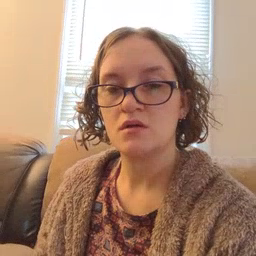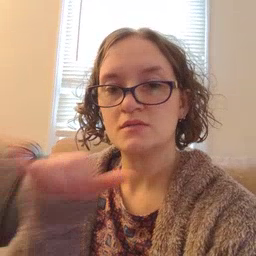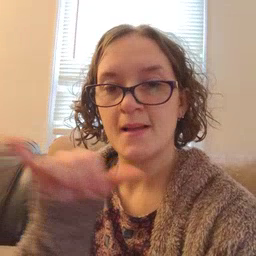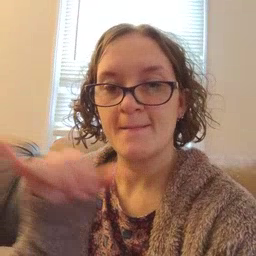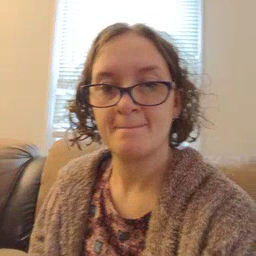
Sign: same